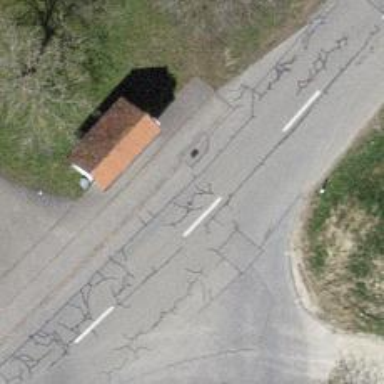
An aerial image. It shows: Bus stop with designated stop position for public transport.